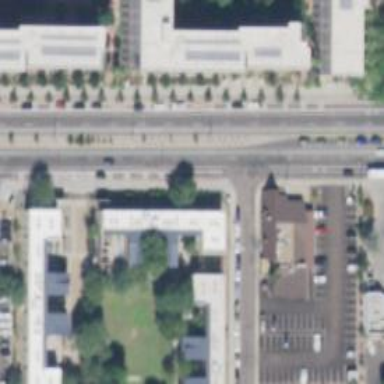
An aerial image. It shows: Primary road with asphalt surface that has tram tracks embedded in it.